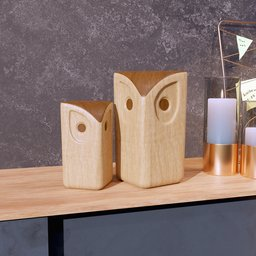
Label: decoration